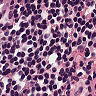
Metastatic tissue present: no